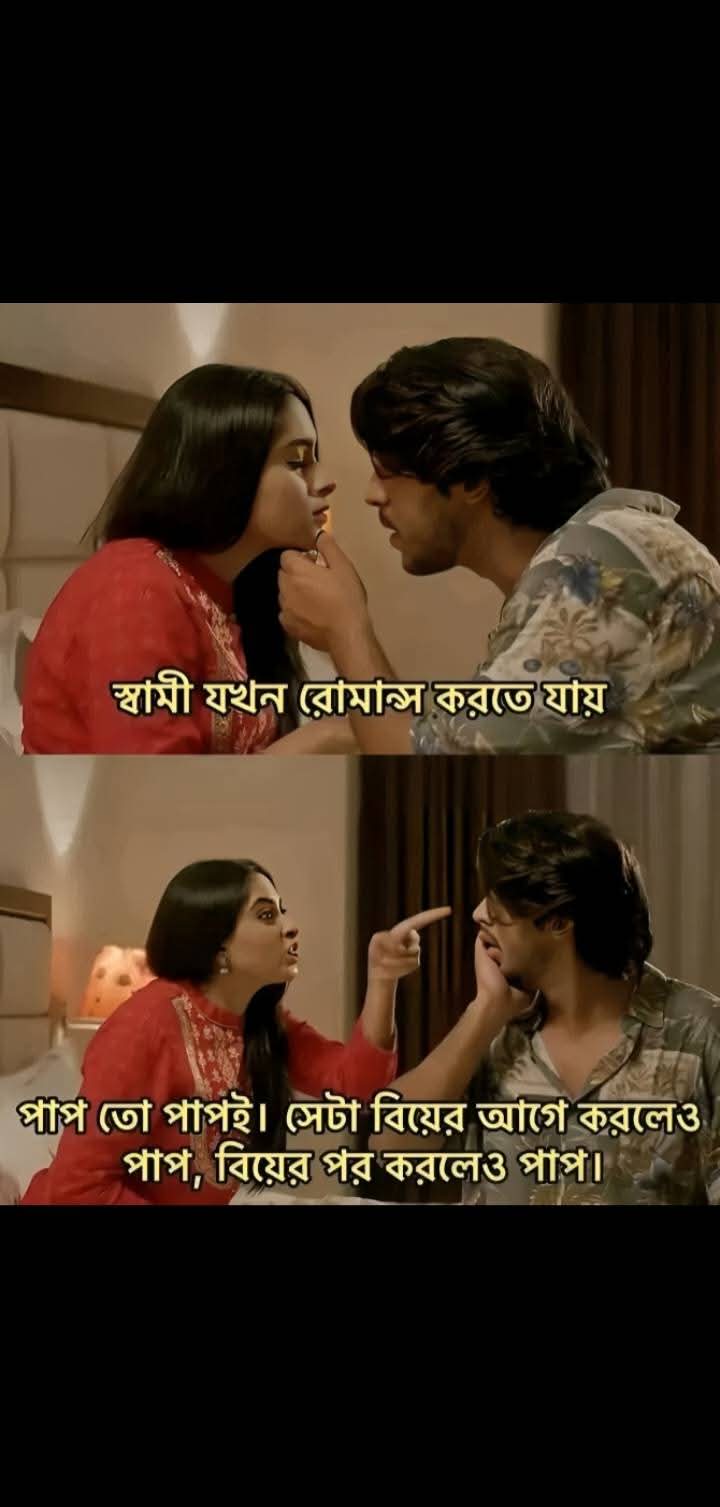
Text: স্বামী যখন রোমান্স করতে যায়
পাপ তো পাপই। সেটা বিয়ের আগে করলেও পাপ, বিয়ের পর করলেও পাপ।
Label: Non Hate